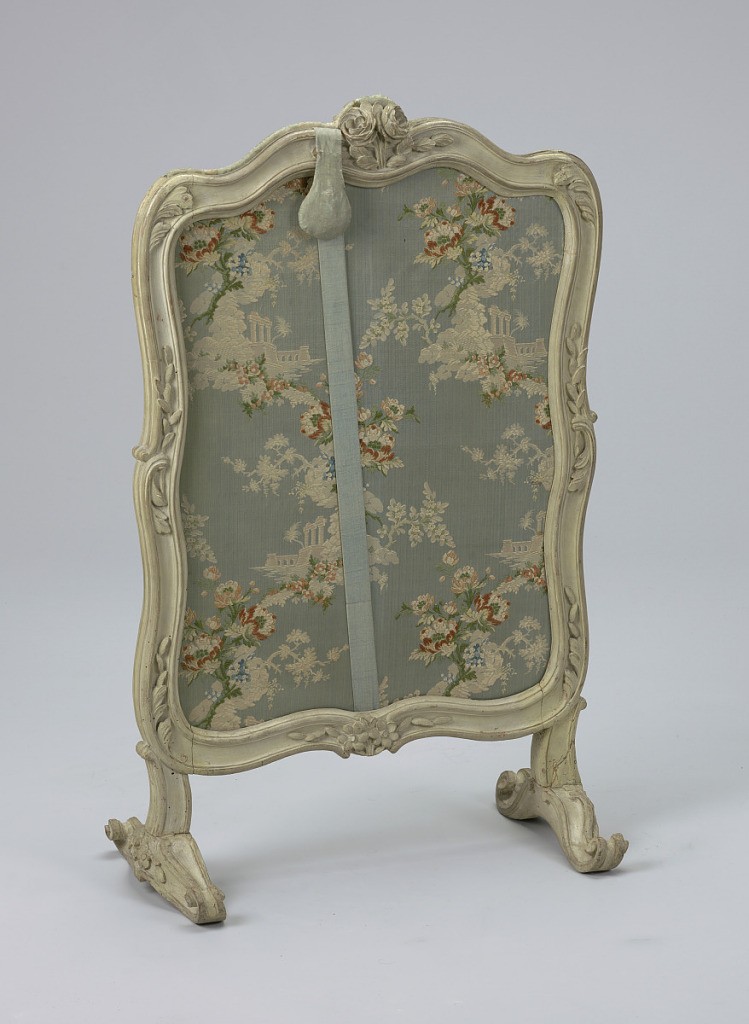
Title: Fire screen with sliding panel
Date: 1750–60
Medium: Carved and painted wood; silk
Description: a) Vertical contoured frame, painted gray, enclosing (b) sliding silk-covered panel. Frame (a) has molded edges, two roses with leaves carved top center on both sides; foliage and scrolls on sides; flowers, foliage and scrolls at center bottom and on sides of scrolled cross feet. Sliding panel (b) covered with floral-and-ruin patterned silk on blue ground, has contoured top and weighted pull on blue silk cord. Panel enters frame through slot at top of frame.